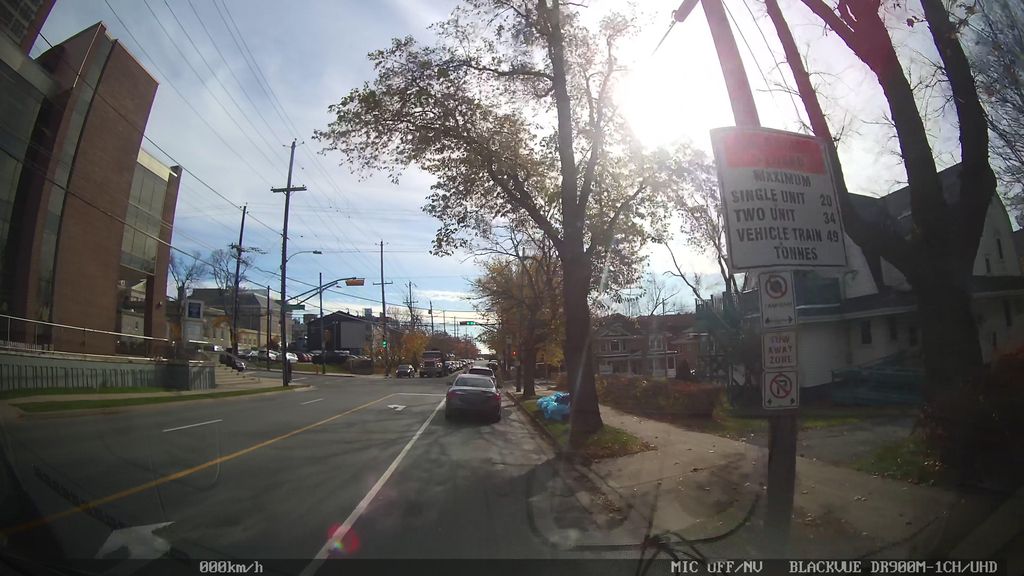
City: halifax